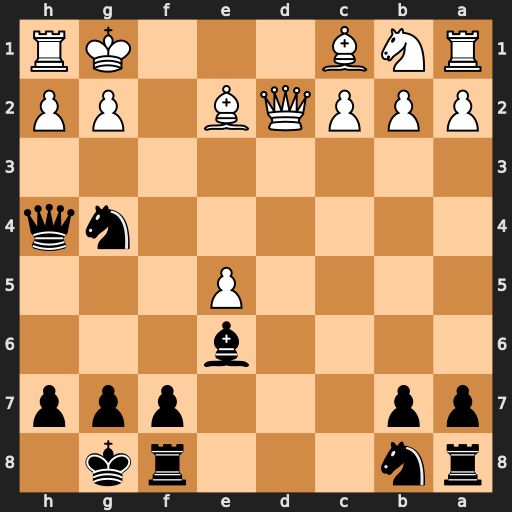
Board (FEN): rn3rk1/pp3ppp/4b3/4P3/6nq/8/PPPQB1PP/RNB3KR
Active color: b
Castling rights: -
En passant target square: -
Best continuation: Qf2#